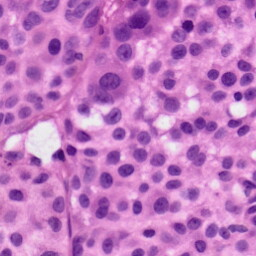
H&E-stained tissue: Skin